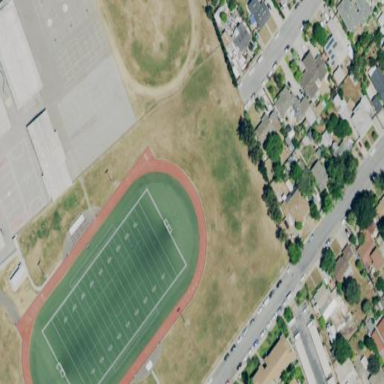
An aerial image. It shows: Pitch for American football.